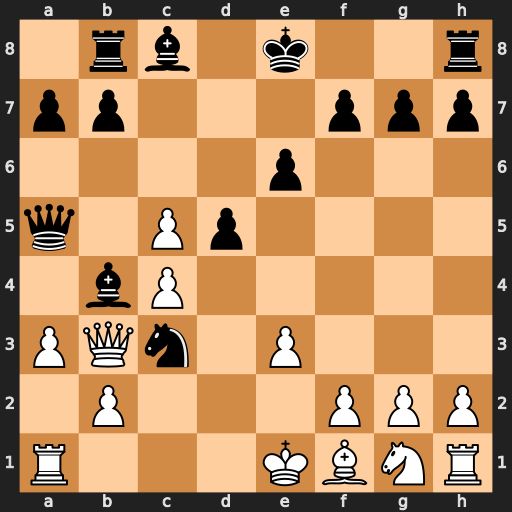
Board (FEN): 1rb1k2r/pp3ppp/4p3/q1Pp4/1bP5/PQn1P3/1P3PPP/R3KBNR
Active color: w
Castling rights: KQk
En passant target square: -
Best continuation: Qxb4 Qxb4 axb4